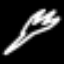
Label: fork